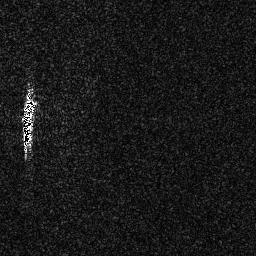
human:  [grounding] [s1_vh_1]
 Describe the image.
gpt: In the satellite image, there is  <ref>1 medium ship </ref> <box>[[8, 34, 13, 57, 0]]</box> located at left.